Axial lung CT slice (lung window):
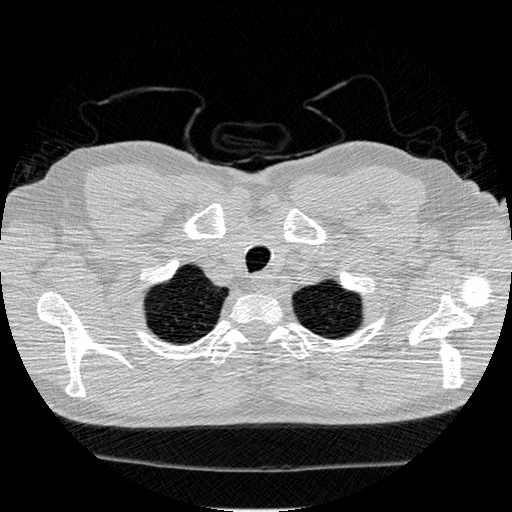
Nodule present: no